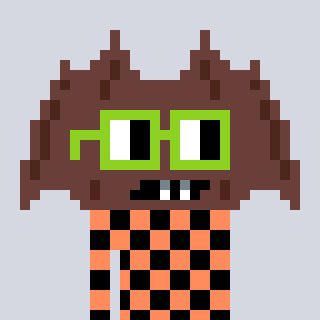
a pixel art character with square light green glasses, a bat-shaped head and a peachy-colored body on a cool background